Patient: sex M, age 65
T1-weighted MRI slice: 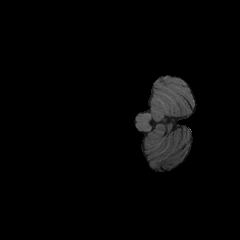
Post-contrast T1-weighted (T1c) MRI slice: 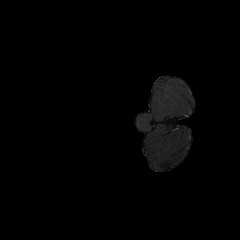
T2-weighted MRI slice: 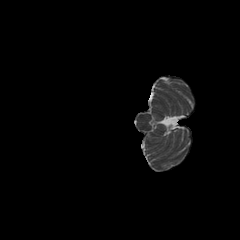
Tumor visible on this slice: no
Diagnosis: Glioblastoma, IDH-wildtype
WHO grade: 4